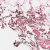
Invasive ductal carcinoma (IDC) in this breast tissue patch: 0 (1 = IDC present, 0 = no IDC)